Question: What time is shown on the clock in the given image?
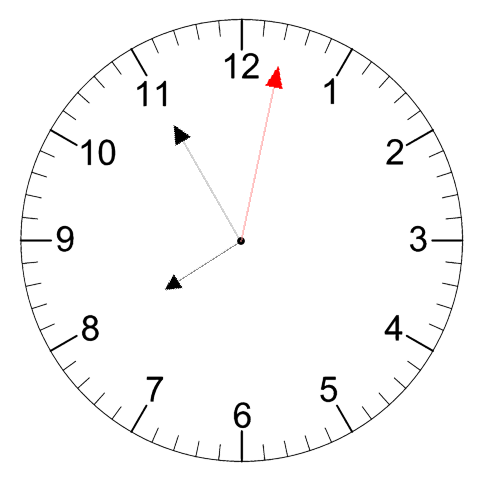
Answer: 07:55:02